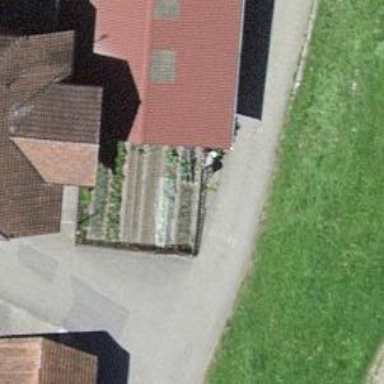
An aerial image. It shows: Farm.